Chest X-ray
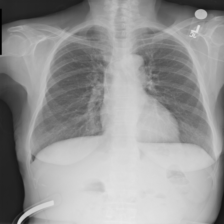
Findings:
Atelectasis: negative
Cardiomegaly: negative
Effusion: negative
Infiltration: negative
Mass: negative
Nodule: negative
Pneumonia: negative
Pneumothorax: negative
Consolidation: negative
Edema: negative
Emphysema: negative
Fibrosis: negative
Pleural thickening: negative
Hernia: negative